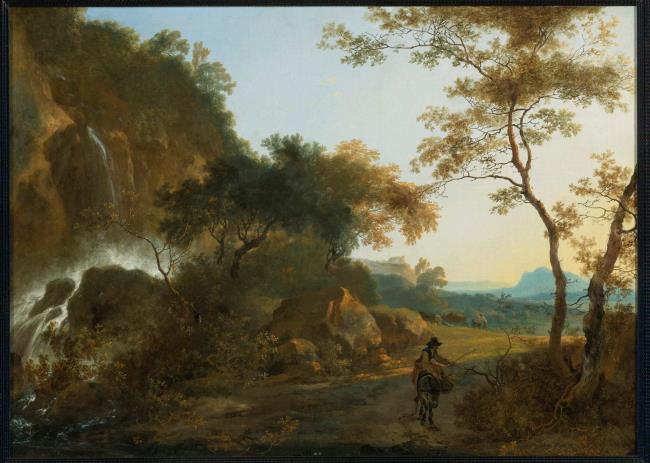
Title: Italianate landscape with a traveller on a path by a waterfall
Artist: Adam Pijnacker
Earliest date: 1635
Latest date: 1672
Genre: painting
Iconography: cattle
Keywords: mountain landscape, italianate, waterfall, evening, horseman, donkey, cliff, whip, herdsman